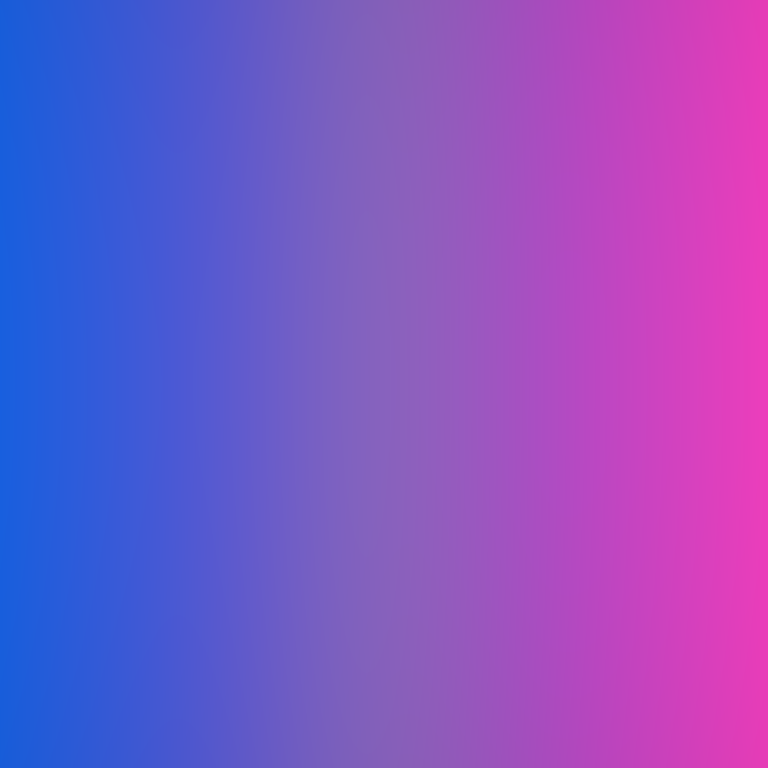
Abstract light effect, smooth gradient from blue to pink, calm atmosphere, soft glow, no room, no furniture, no objects.